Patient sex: M
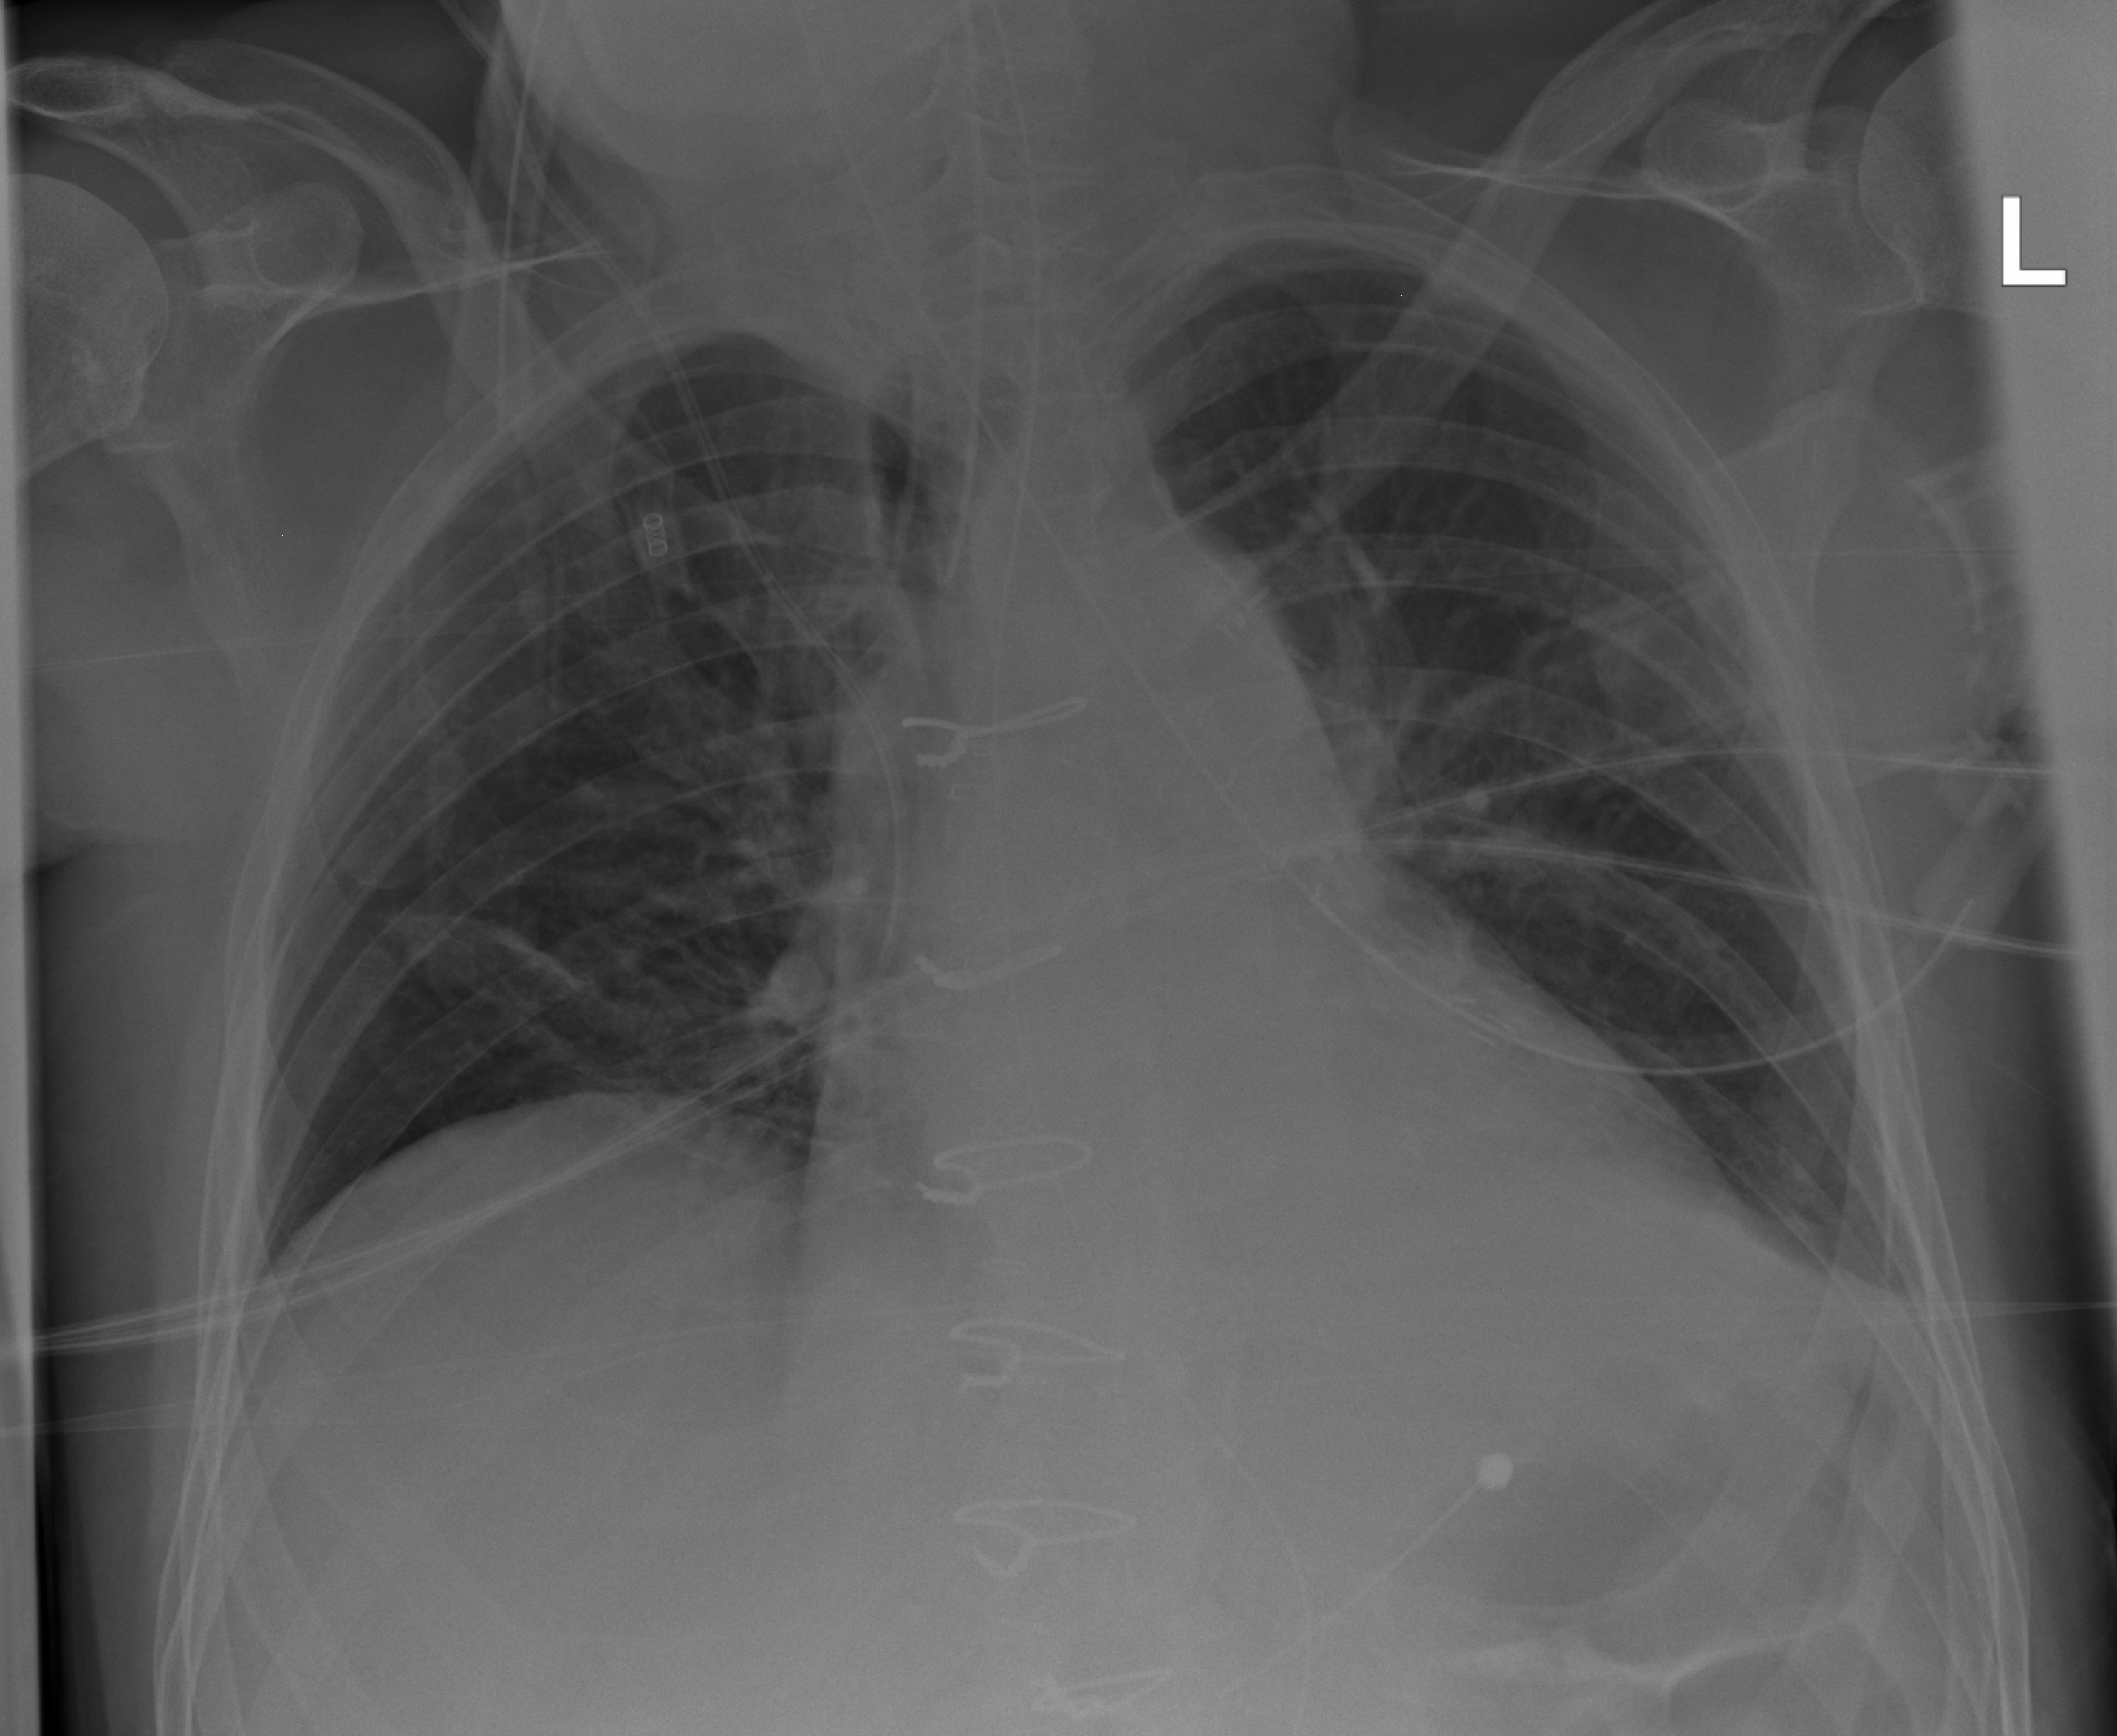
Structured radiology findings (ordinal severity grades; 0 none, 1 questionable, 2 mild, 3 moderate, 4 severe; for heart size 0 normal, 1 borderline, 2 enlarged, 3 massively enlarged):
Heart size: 2
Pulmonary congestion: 0
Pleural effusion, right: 0
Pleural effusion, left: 2
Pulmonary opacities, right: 0
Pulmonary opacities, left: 0
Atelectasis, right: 0
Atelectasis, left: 0